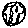
Label: moon